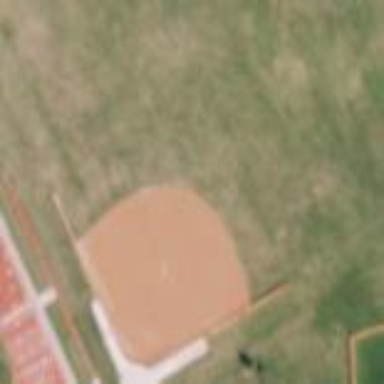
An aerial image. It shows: Softball pitch for leisure sports.